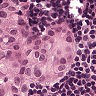
Metastatic tissue present: yes